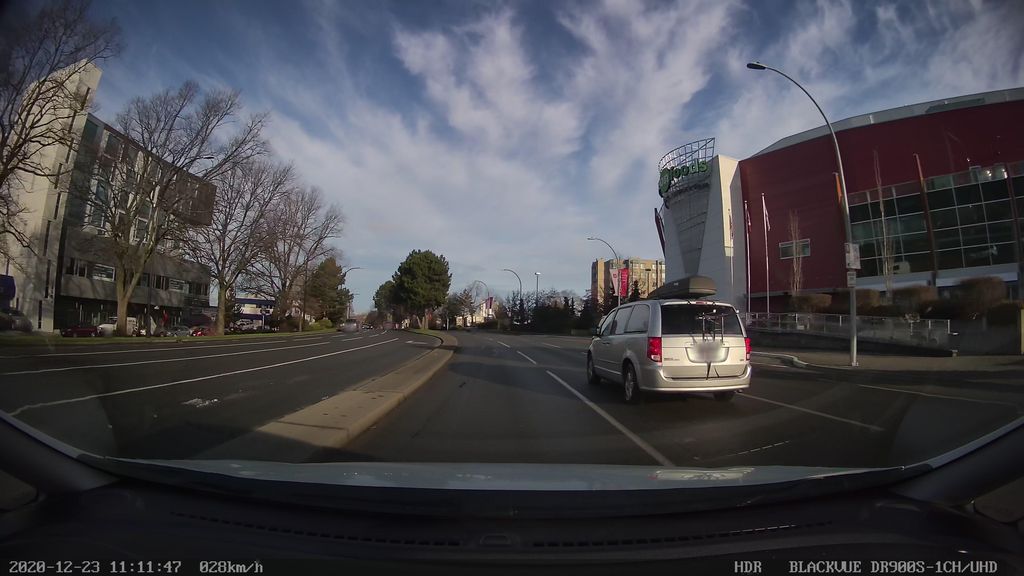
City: victoria